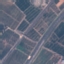
Land use / land cover class: Highway